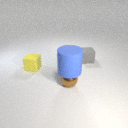
large blue rubber cylinder above small brown metal sphere